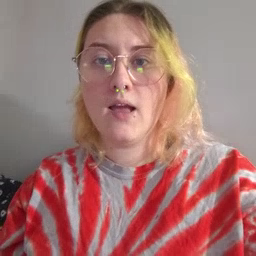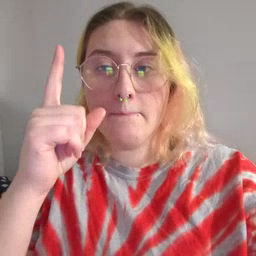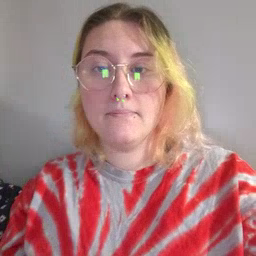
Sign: up